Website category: auto
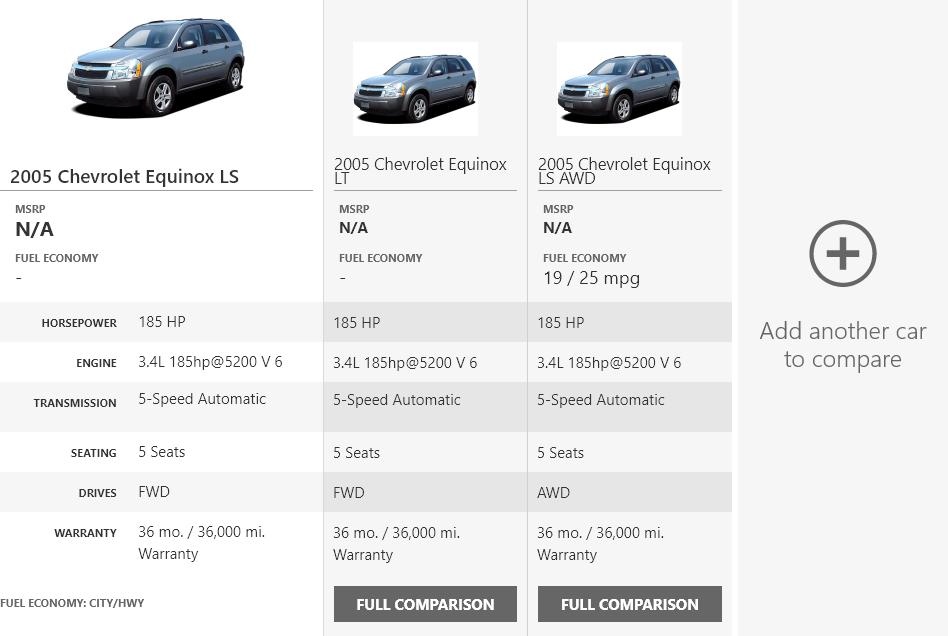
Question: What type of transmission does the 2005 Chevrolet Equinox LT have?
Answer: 5-Speed Automatic

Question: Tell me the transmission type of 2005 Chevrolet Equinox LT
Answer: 5-Speed Automatic

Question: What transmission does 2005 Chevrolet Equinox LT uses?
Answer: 5-Speed Automatic

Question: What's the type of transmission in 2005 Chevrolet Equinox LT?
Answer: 5-Speed Automatic

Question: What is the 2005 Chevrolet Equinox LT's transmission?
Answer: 5-Speed Automatic

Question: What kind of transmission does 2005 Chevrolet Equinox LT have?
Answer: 5-Speed Automatic

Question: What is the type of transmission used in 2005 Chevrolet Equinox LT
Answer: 5-Speed Automatic

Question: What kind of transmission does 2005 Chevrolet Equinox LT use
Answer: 5-Speed Automatic

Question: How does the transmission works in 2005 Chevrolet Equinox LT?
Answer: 5-Speed Automatic

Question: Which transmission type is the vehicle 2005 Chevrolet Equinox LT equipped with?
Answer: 5-Speed Automatic

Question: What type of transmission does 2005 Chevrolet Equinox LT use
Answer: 5-Speed Automatic

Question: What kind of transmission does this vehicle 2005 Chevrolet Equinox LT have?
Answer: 5-Speed Automatic

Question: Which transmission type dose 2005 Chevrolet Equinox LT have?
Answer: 5-Speed Automatic

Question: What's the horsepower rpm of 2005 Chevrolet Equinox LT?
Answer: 185 HP

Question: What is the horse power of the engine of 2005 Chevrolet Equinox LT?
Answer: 185 HP

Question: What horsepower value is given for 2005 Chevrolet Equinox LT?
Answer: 185 HP

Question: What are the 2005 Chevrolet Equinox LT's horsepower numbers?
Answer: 185 HP

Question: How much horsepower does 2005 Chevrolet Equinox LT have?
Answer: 185 HP

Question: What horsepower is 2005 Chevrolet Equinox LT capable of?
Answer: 185 HP

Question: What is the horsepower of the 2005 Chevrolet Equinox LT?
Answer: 185 HP

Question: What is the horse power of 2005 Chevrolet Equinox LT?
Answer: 185 HP

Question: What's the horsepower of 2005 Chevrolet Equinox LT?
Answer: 185 HP

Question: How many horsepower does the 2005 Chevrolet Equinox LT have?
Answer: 185 HP

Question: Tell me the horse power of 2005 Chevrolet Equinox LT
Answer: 185 HP

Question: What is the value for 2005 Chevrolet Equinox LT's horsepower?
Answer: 185 HP

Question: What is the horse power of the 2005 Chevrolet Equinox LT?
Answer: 185 HP

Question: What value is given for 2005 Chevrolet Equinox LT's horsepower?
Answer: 185 HP

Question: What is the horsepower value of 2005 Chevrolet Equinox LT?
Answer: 185 HP

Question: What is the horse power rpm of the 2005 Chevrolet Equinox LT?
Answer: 185 HP

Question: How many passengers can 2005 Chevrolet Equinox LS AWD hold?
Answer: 5 Seats

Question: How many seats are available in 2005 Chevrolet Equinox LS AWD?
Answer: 5 Seats

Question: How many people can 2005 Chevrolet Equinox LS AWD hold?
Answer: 5 Seats

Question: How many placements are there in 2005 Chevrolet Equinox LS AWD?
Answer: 5 Seats

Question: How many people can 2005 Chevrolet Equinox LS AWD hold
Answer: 5 Seats

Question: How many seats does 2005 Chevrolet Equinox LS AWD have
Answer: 5 Seats

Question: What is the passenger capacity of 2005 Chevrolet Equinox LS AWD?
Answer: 5 Seats

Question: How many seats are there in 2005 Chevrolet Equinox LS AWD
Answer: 5 Seats

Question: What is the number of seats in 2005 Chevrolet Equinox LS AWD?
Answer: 5 Seats

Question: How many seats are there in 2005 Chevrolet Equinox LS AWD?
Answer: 5 Seats

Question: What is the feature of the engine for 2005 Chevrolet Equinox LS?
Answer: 3.4L 185hp@5200 V 6

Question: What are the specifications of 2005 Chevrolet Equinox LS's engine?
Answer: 3.4L 185hp@5200 V 6

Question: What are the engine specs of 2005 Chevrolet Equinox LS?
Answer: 3.4L 185hp@5200 V 6

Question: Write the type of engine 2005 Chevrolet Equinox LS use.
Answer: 3.4L 185hp@5200 V 6

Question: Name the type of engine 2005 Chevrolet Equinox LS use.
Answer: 3.4L 185hp@5200 V 6

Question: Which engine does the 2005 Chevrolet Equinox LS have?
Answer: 3.4L 185hp@5200 V 6

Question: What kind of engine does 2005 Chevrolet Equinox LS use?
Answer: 3.4L 185hp@5200 V 6

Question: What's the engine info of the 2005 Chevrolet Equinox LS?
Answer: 3.4L 185hp@5200 V 6

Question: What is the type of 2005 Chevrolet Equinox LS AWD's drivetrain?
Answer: AWD

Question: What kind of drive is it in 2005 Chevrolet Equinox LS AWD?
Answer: AWD

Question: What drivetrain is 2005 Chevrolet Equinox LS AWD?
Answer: AWD

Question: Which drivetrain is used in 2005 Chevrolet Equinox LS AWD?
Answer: AWD

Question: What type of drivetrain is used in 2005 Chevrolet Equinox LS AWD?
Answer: AWD

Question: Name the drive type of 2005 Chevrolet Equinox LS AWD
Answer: AWD

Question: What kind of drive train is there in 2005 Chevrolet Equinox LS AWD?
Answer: AWD

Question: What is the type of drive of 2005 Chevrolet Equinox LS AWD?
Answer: AWD

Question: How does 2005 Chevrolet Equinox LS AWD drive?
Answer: AWD

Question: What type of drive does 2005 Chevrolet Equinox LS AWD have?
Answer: AWD

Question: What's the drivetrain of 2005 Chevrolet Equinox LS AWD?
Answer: AWD

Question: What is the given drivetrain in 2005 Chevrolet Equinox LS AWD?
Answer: AWD

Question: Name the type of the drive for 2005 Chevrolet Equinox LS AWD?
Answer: AWD

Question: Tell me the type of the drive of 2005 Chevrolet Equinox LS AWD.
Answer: AWD

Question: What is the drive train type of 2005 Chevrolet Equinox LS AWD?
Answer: AWD

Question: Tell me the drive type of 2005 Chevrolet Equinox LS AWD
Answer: AWD

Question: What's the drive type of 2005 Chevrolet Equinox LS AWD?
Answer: AWD